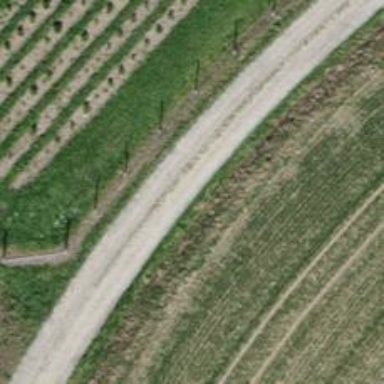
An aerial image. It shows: Track with grade 2 gravel surface.